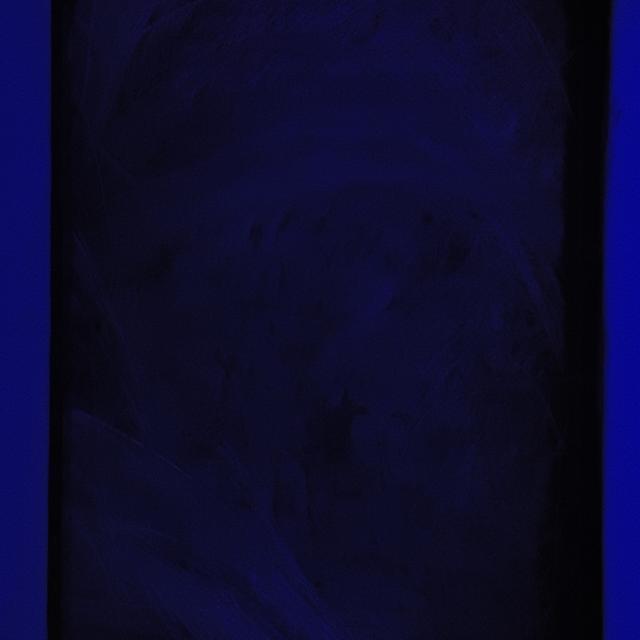
Healthy canine skin — no visible lesions, inflammation, or abnormalities. The skin and coat appear normal.